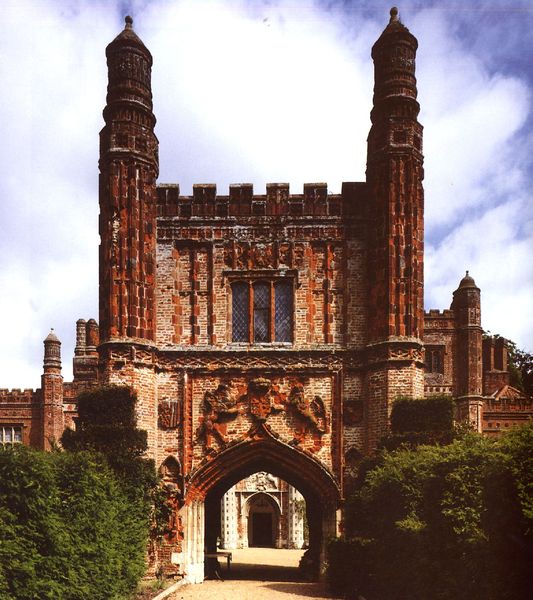
Titel: East Barsham Manor
Standort: (GB England Norfolk) (EU - GB - England - Norfolk)
Schlagwörter: adler, blätter, himmel, wolken, bäume, grün, stadt, braun, fenster, säulen, tisch, gebäude, rot, schloss, tiere, weg, architektur, stein, büsche, gebüsch, kirche, england, gotik, rund, kanneliert, relief, mauer, ziegel, hecke, backstein, hof, durchgang, tor, zinnen, foto, fotografie, eingang, burg, durchblick, kloster, türme, torbogen, festung, halbrund, portal, wappen, stadttor, ziegelsteine, gesims, löwen, einfahrt, zufahrt, löwe, fesnter, bauwerk, durchfahrt, ziegelbau, britisch, indisch, torweg, bleiverglasung, retuschiert, 2 türme, stadtto, eiben